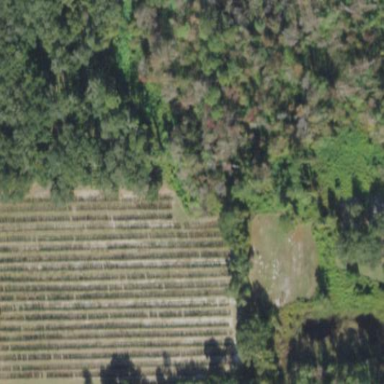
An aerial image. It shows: Plant nursery cultivating trees.